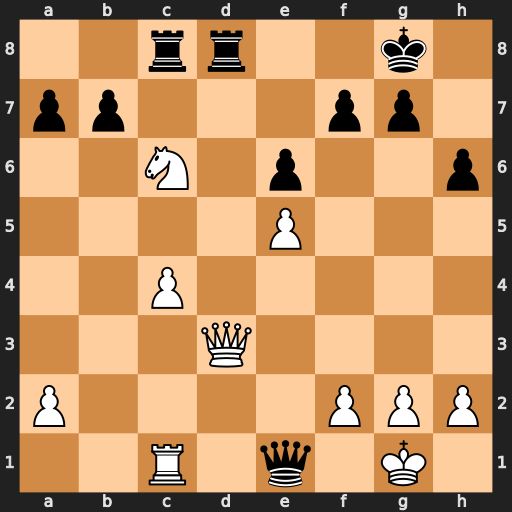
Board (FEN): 2rr2k1/pp3pp1/2N1p2p/4P3/2P5/3Q4/P4PPP/2R1q1K1
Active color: w
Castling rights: -
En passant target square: -
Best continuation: Rxe1 Rxd3 Ne7+ Kf8 Nxc8